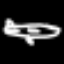
Label: airplane